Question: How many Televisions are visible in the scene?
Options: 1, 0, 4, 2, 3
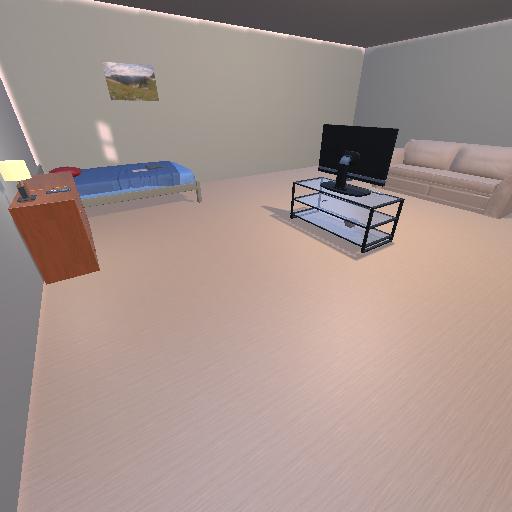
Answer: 1